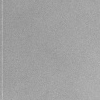
Atmospheric dust classification: dusty